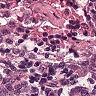
Metastatic tissue present: no